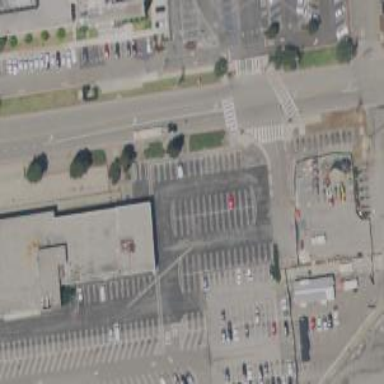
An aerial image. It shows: Parking space is available.